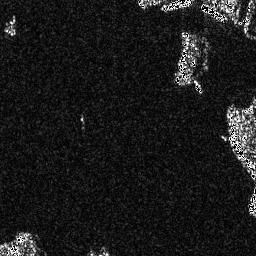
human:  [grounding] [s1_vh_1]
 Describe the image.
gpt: In the satellite image, there is  <ref>1 small ship </ref> <box>[[62, 0, 75, 4, 0]]</box> located at top,  <ref>1 medium ship </ref> <box>[[77, 0, 88, 8, 0]]</box> located at top right.